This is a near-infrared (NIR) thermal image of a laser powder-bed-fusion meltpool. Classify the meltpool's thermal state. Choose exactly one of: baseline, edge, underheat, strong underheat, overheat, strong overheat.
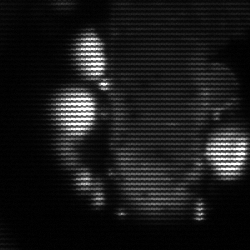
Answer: strong underheat